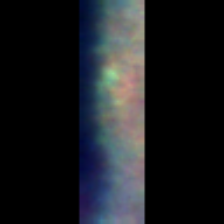
Taxon: Leptocylindrus
Group: Diatoms